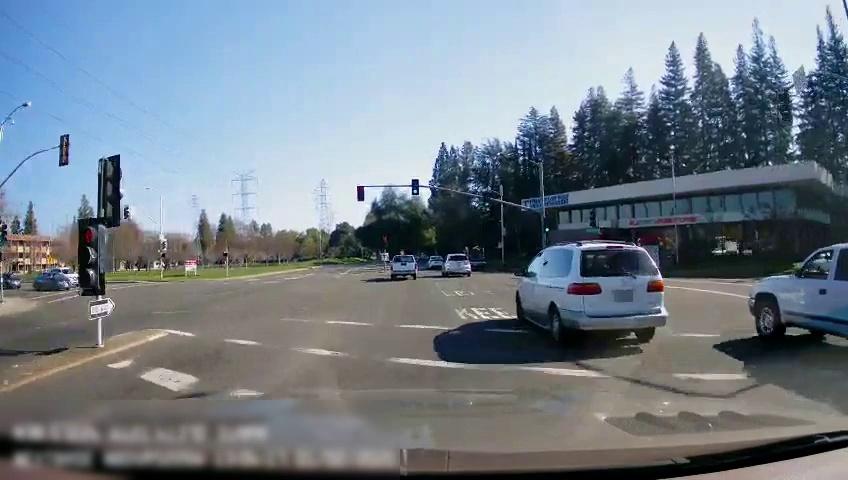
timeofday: Day
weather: Sunny
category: Drivable Space
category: Vehicles | Car
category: Vehicles | Car
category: Vehicles | Car
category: Vehicles | Truck
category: Vehicles | Truck
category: Vehicles | Van
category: Vehicles | SUV
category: Vehicles | Car
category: Vehicles | Truck
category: Lanes | Opposite Lane
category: Traffic | Lights
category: Traffic | Lights
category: Traffic | Lights
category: Traffic | Lights
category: Traffic | Lights
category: Traffic | Signs
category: Traffic | Signs
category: Traffic | Lights
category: Traffic | Lights
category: Traffic | Lights
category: Traffic | Lights
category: Traffic | Lights